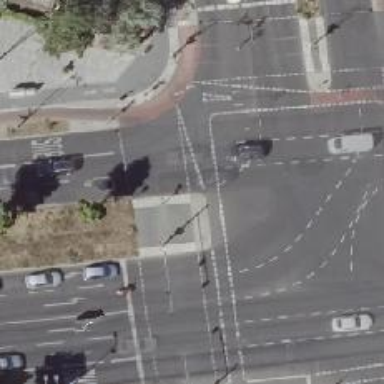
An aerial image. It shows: Road crossing with traffic signals.